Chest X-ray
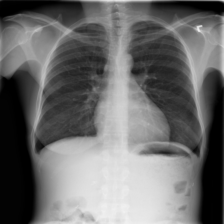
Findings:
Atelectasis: negative
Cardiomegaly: negative
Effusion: negative
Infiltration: negative
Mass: negative
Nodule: negative
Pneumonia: negative
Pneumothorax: negative
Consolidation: negative
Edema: negative
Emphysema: negative
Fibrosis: negative
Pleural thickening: negative
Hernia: negative